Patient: sex F, age 68
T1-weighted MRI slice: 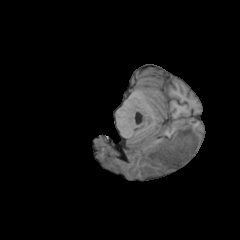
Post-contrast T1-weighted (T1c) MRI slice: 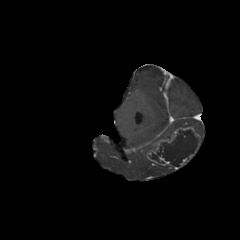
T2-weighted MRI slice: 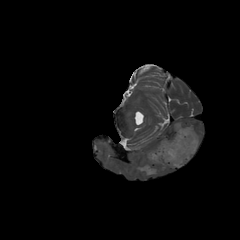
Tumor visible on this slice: yes
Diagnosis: Glioblastoma, IDH-wildtype
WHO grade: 4